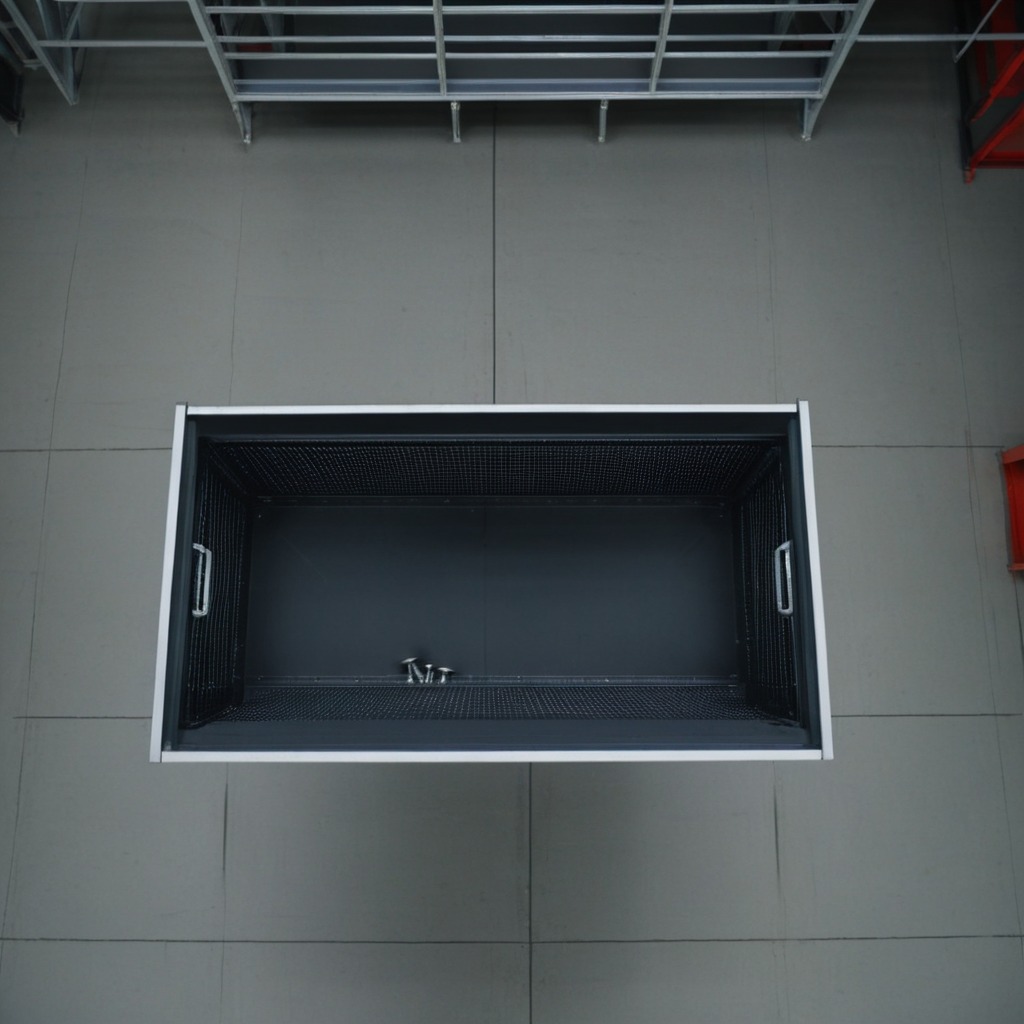
A metal screw lies on the toolbox surface in the airplane hangar workshop 8K.